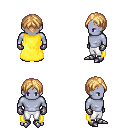
a pixel art fantasy rpg character, male body template, dark elf, purple skin, yellow cape, white pants, light blonde parted hairstyle, metal gloves, metal boots, four views (front, back, left, right), 2x2 character sprite sheet, small pixel art, hard edges, no anti-aliasing